Field crop: maize
Growth stage: 2
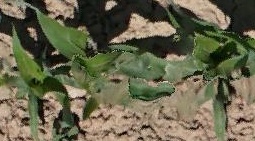
Species: maize